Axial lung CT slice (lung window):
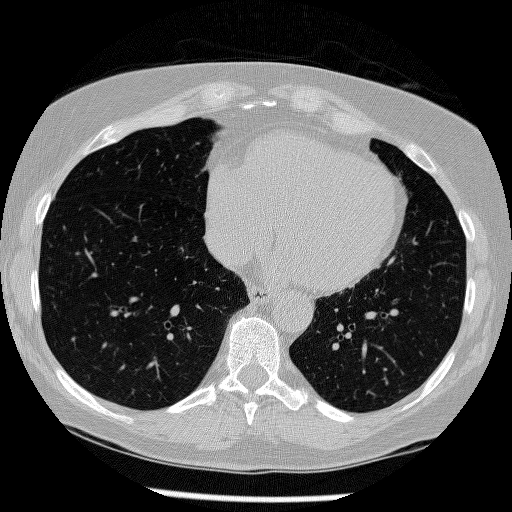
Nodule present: no